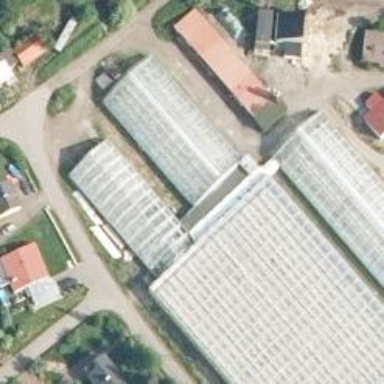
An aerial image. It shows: Greenhouse.